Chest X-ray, PA view. Patient: 22 years old, sex M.
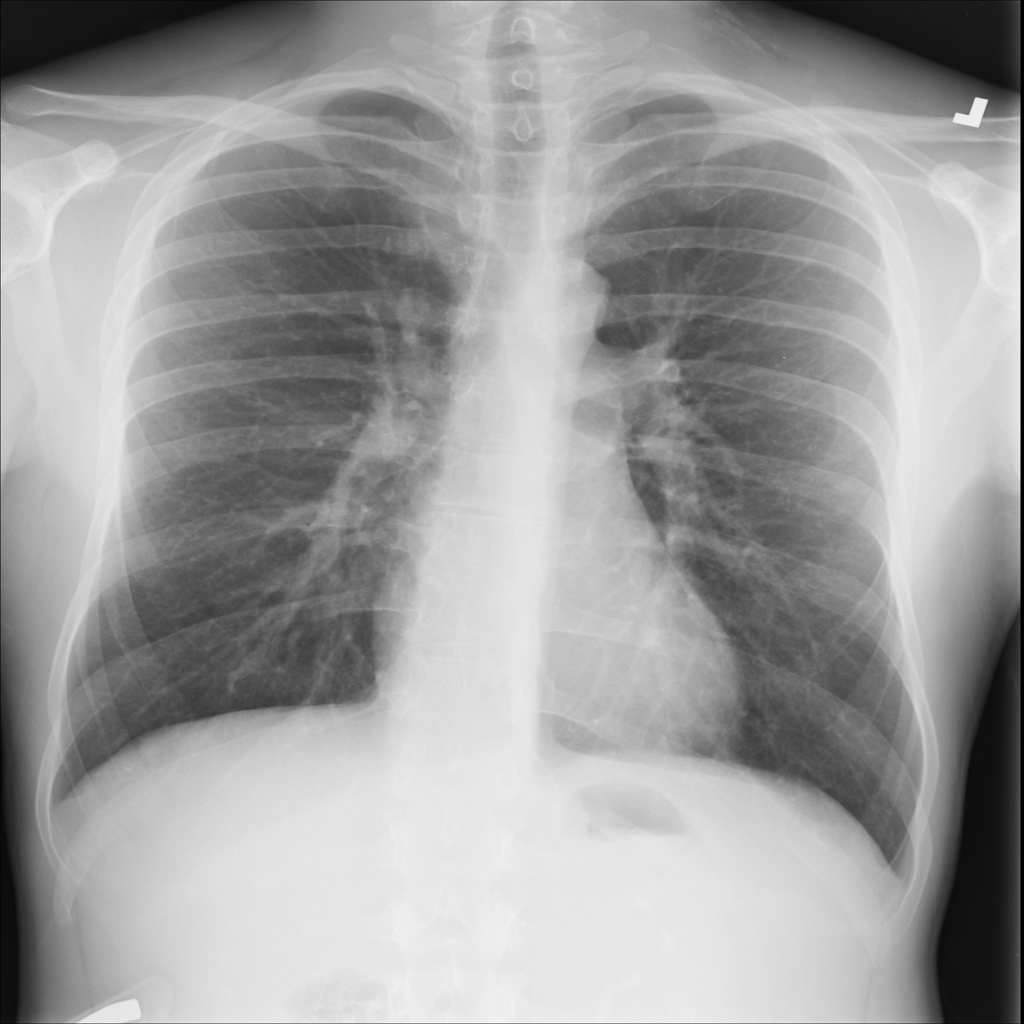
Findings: No Finding